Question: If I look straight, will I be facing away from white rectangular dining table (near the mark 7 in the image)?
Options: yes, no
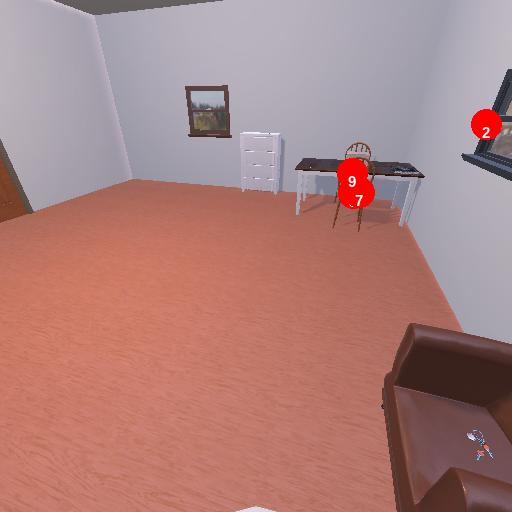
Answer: yes